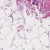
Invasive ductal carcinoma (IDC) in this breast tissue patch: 0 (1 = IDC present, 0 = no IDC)